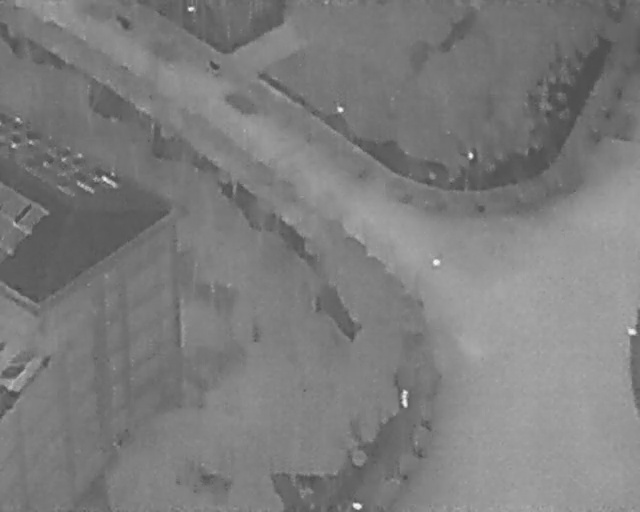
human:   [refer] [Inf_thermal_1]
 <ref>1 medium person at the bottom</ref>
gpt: <box>[[61, 76, 64, 78, 2]]</box>